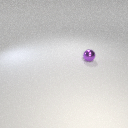
small purple metal sphere